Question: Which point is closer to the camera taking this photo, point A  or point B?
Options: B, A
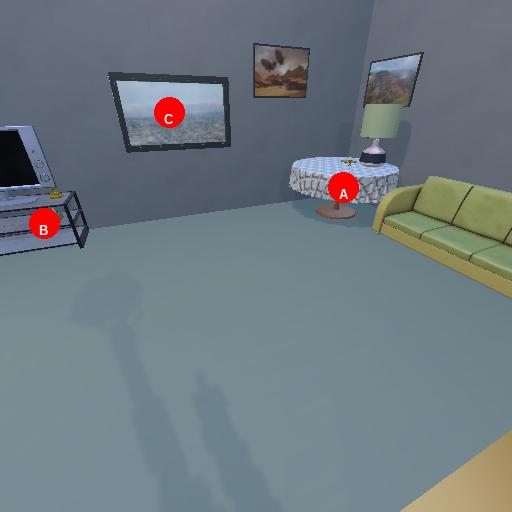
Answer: B